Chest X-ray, PA view. Patient: 61 years old, sex M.
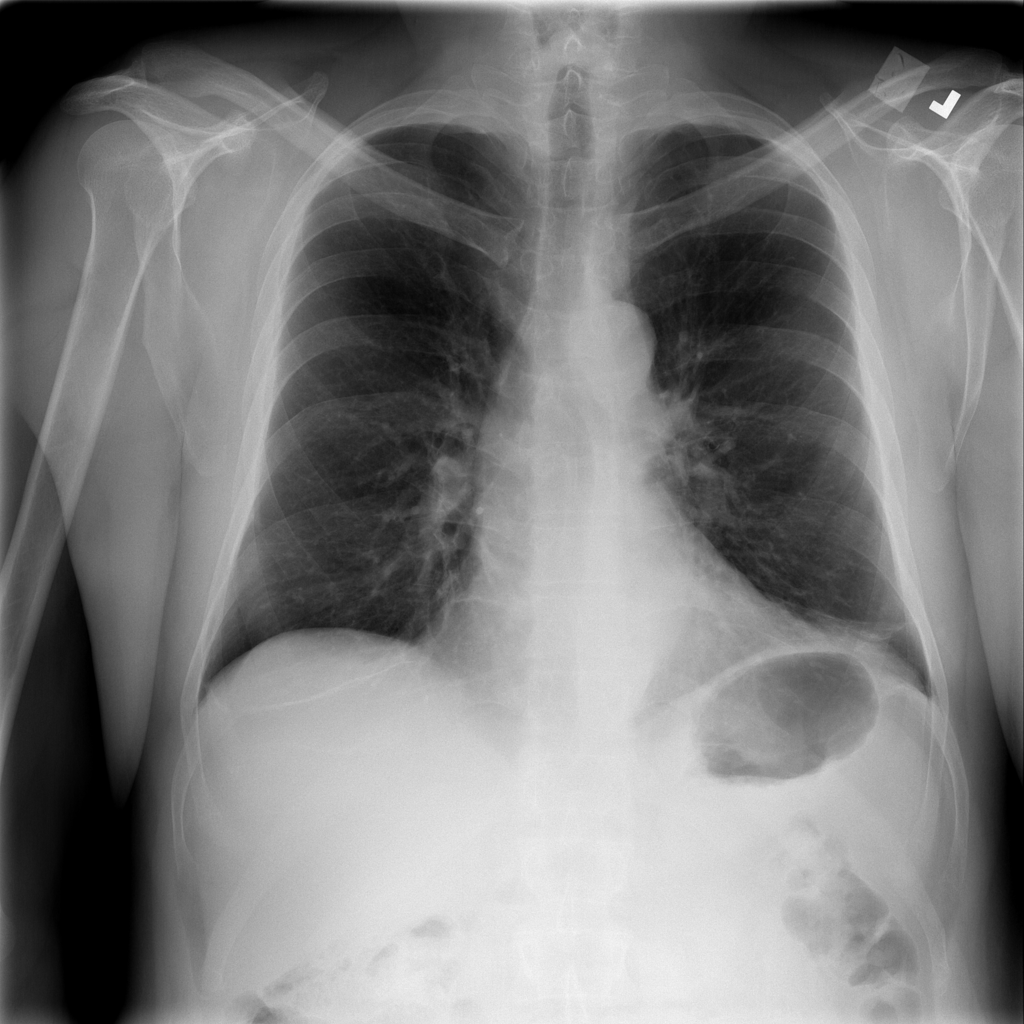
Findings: No Finding